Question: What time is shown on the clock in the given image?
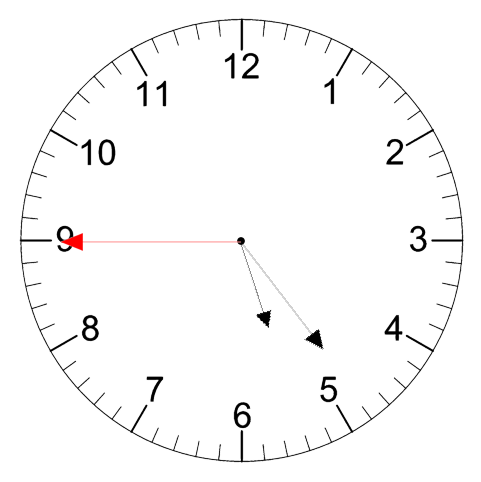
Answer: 05:23:45